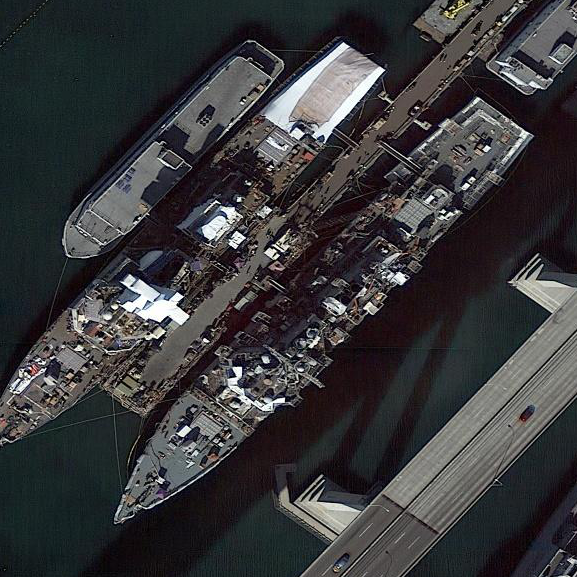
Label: Arleigh_Burke-class_destroyer